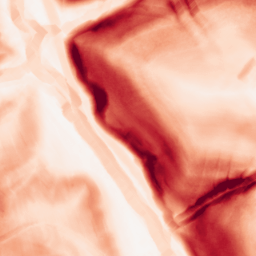
Category: morphological
Decomposition family: morphological_gradient
Decomposition parameters: size: 7
shape: diamond
Upsampling method: bilinear
Upsampling parameters: scale: 8
Upsampling scale: 8